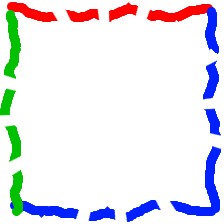
Shape: square